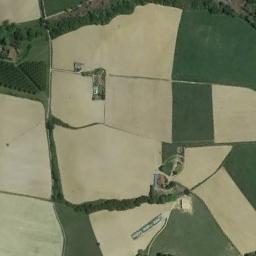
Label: rectangular_farmland